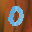
Label: 0